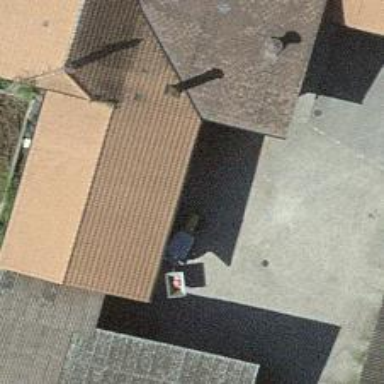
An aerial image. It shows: Barn.